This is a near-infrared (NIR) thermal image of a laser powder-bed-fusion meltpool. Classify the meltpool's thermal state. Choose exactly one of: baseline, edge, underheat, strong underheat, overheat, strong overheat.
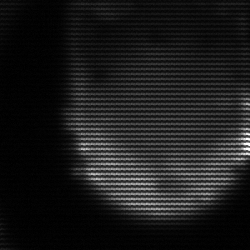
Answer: edge